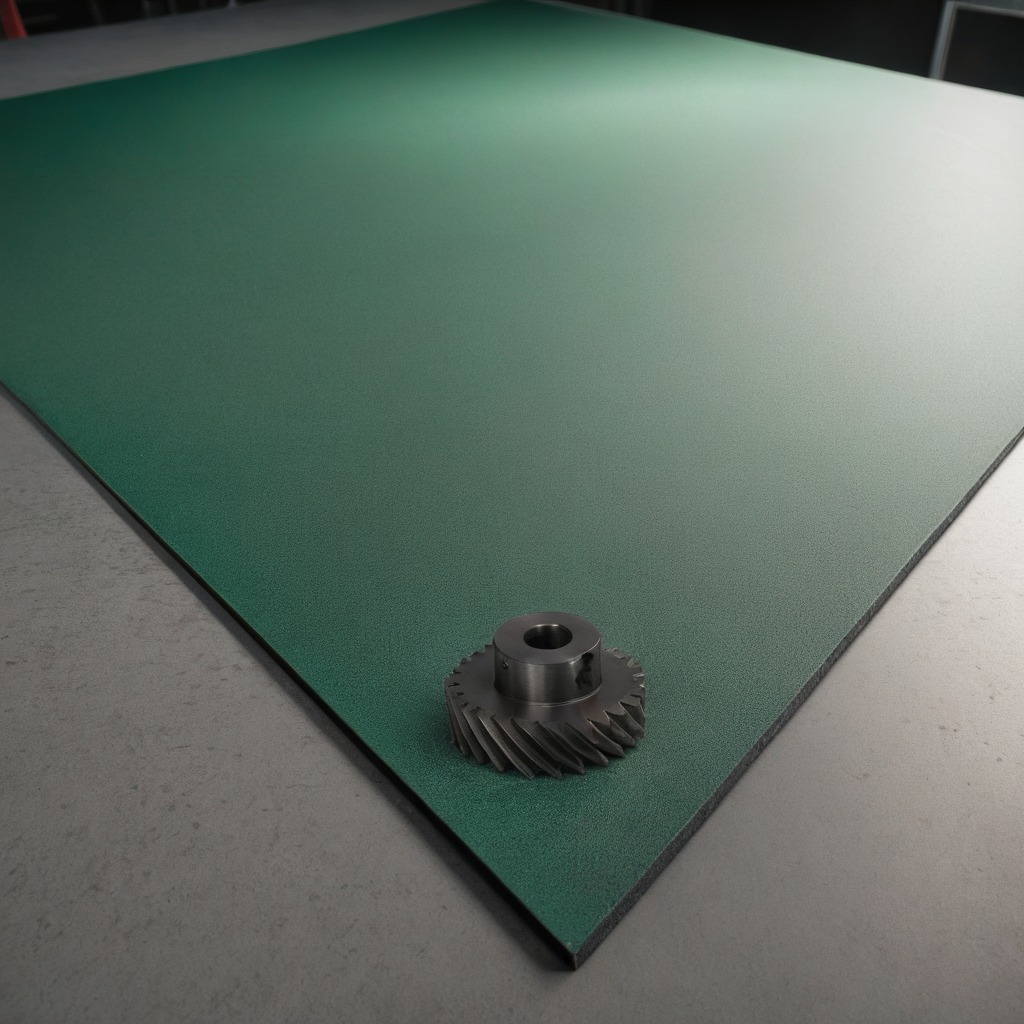
A steel gear with teeth lies on the tabletop.